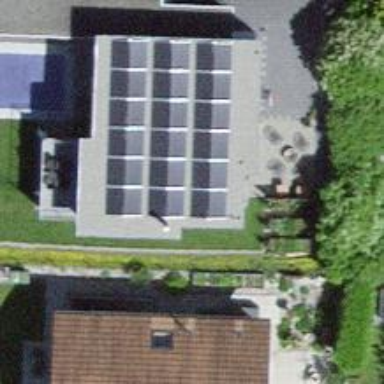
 consisting of solar photovoltaic panels."